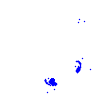
Particle: pion